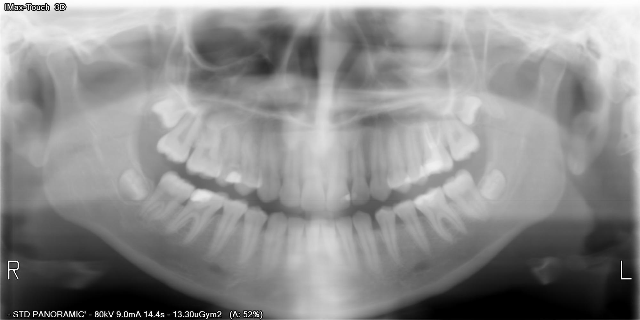
adult